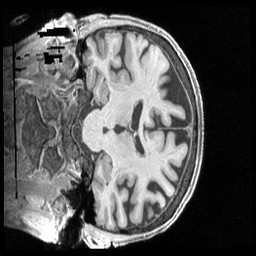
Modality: T1w
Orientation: coronal
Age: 74
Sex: female
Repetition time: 2.4 s
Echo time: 0.00222 s